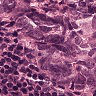
Metastatic tissue present: yes